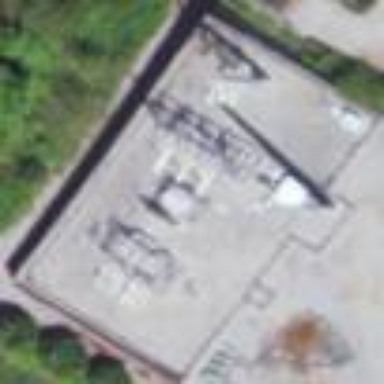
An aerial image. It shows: Distribution substation surrounded by fence.